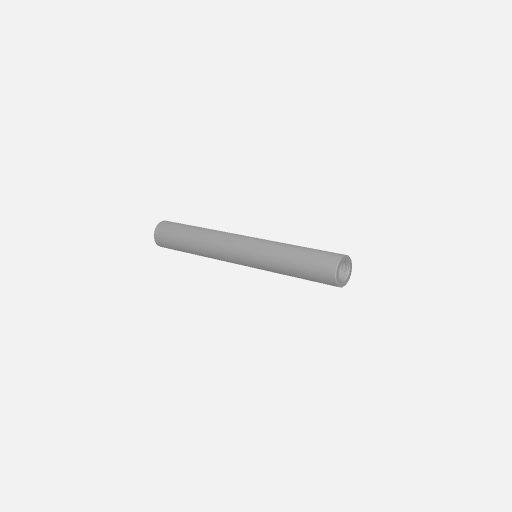
Part: Standoff6OD46